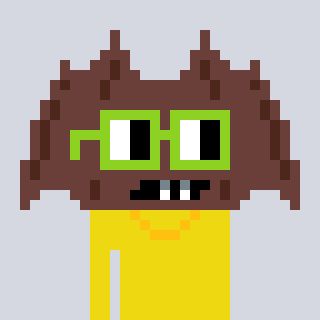
a pixel art character with square light green glasses, a bat-shaped head and a yellow-colored body on a cool background